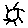
Label: sun